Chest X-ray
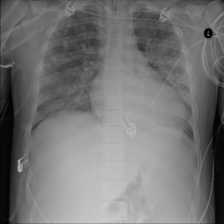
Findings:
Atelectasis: negative
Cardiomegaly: negative
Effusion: negative
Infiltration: negative
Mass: negative
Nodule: negative
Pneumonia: negative
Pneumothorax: negative
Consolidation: negative
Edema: negative
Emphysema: negative
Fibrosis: negative
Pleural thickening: negative
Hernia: negative